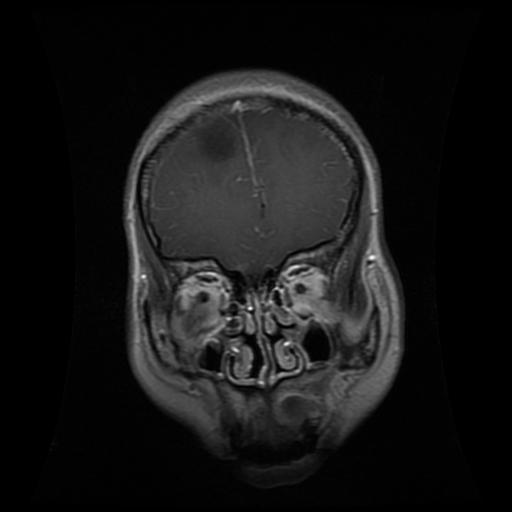
Label: glioma